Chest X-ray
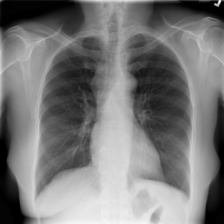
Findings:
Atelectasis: negative
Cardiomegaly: negative
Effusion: negative
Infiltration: negative
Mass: negative
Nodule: negative
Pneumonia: negative
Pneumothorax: negative
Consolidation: negative
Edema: negative
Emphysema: negative
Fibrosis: negative
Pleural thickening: negative
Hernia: negative